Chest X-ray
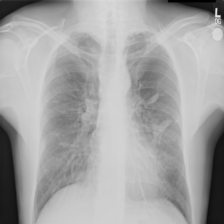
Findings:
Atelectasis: negative
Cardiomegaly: negative
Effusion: negative
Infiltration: negative
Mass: negative
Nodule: negative
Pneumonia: negative
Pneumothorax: negative
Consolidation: negative
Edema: negative
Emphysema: negative
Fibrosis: negative
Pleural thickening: negative
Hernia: negative